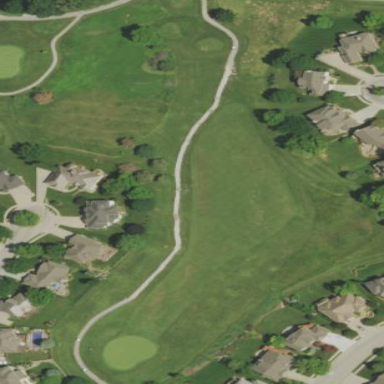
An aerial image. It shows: Grassy area designated as golf fairway.